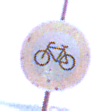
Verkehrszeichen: VerbotRadverkehr
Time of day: SunriseSunset
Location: Outdoor (Urban)
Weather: Clear
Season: NotSpecified
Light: Natural